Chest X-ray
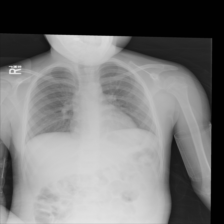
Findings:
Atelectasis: negative
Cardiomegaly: negative
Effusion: negative
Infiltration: negative
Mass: negative
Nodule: negative
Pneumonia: negative
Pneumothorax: negative
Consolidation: negative
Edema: negative
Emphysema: negative
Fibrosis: negative
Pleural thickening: negative
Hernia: negative